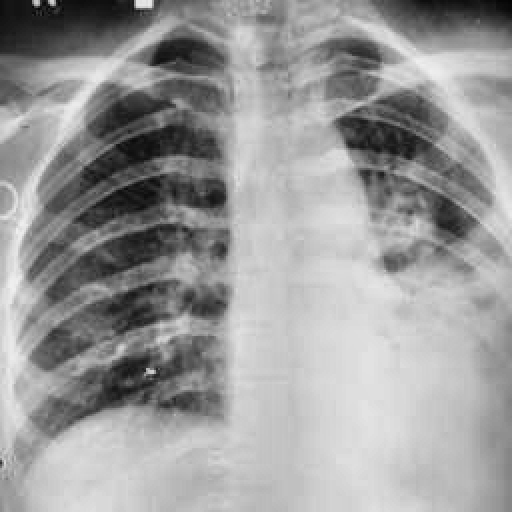
Finding: TUBERCULOSIS